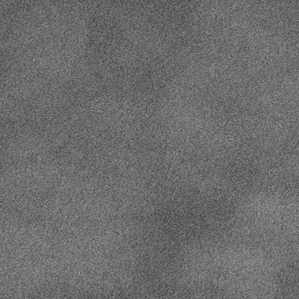
Label: frost